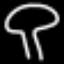
Label: mushroom